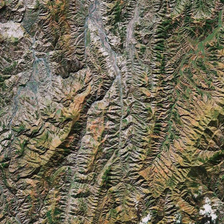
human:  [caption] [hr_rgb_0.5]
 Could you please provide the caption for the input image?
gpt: it is a piece of yellow green mountains .

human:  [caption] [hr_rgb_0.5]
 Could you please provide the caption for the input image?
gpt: it is a piece of yellow green mountains .

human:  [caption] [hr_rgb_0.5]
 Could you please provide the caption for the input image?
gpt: it is a piece of yellow green mountains .

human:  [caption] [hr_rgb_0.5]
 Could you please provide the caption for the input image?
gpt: it is a piece of yellow green mountains .

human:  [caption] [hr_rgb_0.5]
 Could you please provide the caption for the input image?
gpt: it is a piece of yellow green mountains .